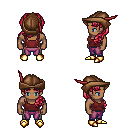
a pixel art fantasy rpg character, male body template, human, dark skin, maroon pirate shirt, magenta pants, ruby red princess hairstyle, leather cap, gold boots, four views (front, back, left, right), 2x2 character sprite sheet, small pixel art, hard edges, no anti-aliasing